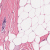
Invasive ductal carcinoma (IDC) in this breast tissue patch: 0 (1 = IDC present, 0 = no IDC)